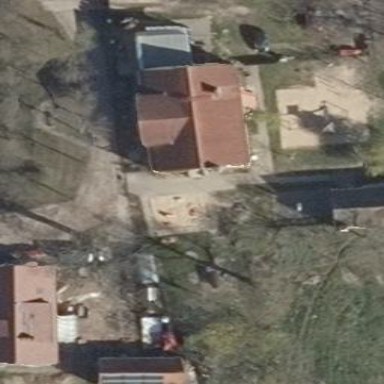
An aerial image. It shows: Kindergarten.